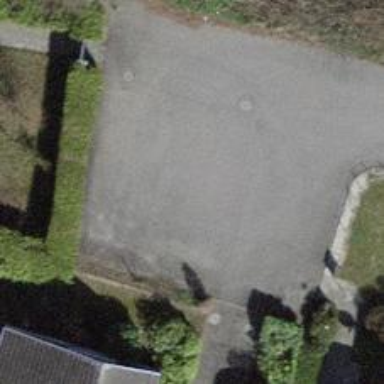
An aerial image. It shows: Turning circle on the road.